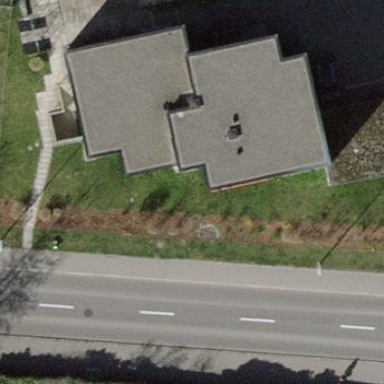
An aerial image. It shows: Building with flat roof.